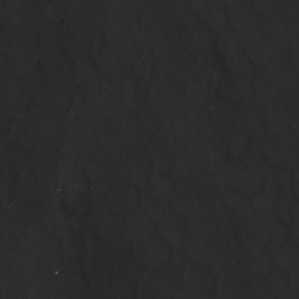
Label: non_frost